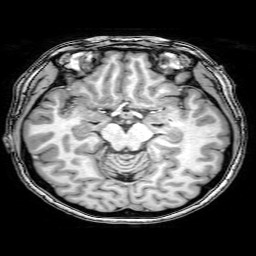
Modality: T1w
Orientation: coronal
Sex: female
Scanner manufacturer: philips
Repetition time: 0.00817 s
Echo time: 0.00375 s